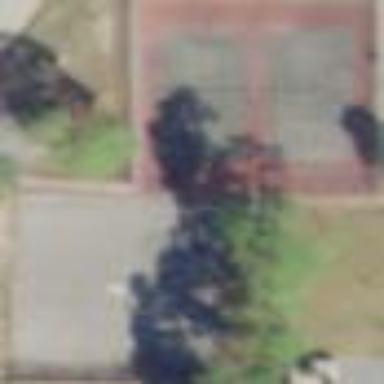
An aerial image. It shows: Tennis court on pitch designated for leisure land.